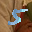
Label: 5